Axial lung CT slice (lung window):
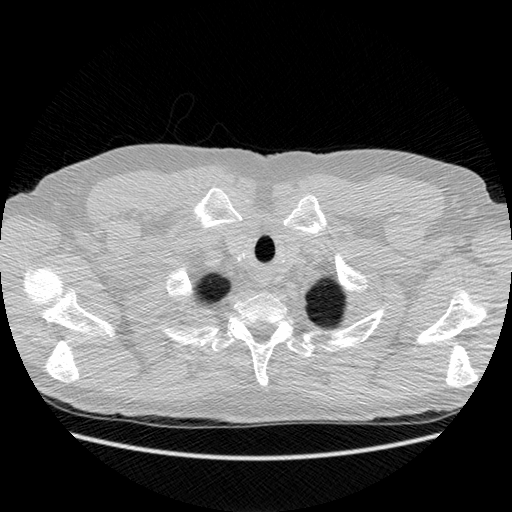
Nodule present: no